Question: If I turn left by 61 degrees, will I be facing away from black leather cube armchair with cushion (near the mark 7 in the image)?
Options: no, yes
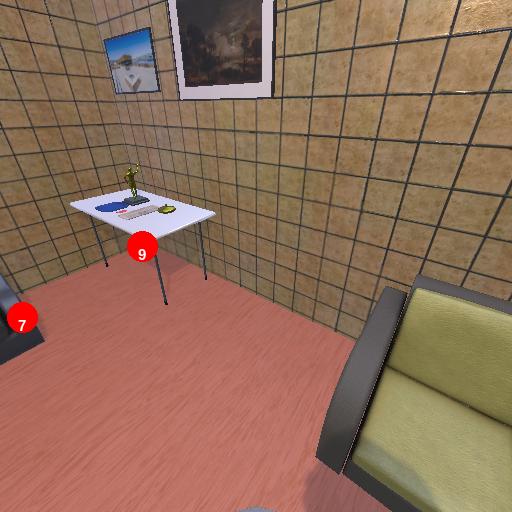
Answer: no